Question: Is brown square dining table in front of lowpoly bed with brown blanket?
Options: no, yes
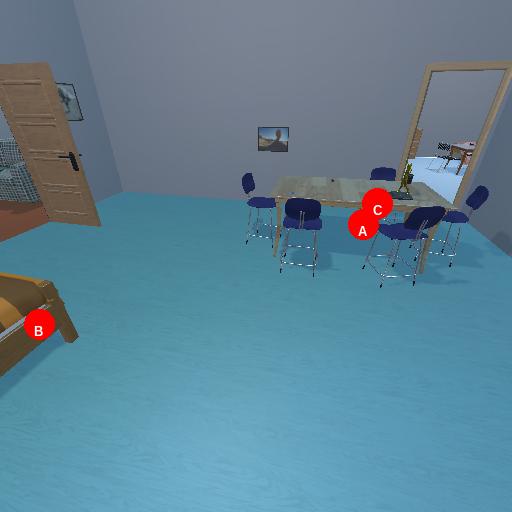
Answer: no